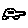
Label: car